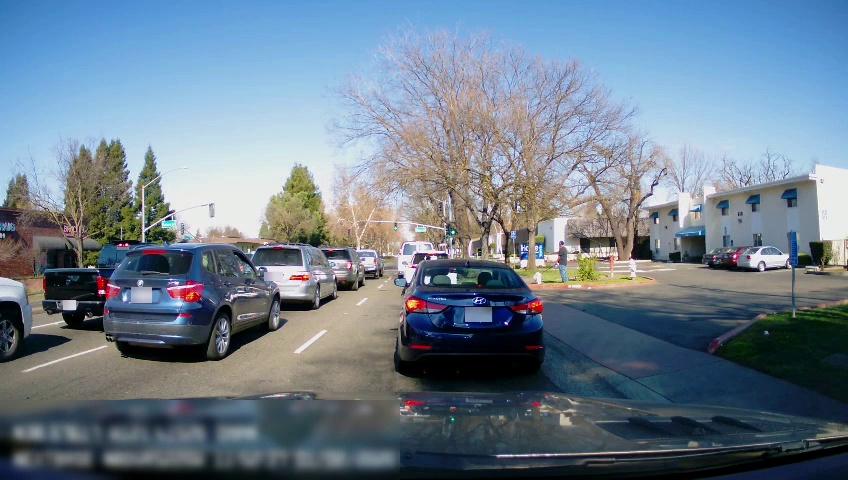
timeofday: Day
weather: Sunny
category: Drivable Space
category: Vehicles | Car
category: Vehicles | Car
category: Vehicles | Car
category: Pedestrians
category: Vehicles | Truck
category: Vehicles | Truck
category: Vehicles | Truck
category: Vehicles | SUV
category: Vehicles | SUV
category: Vehicles | Car
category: Vehicles | Van
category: Vehicles | SUV
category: Vehicles | Car
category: Lanes | Alternate Lane
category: Lanes | Alternate Lane
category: Lanes | Current Lane
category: Traffic | Signs
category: Traffic | Signs
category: Traffic | Lights
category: Traffic | Signs
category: Traffic | Lights